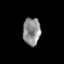
Tissue: prostate
Cell type: T cells
Senescence score: 0.2834
Nuclear area (px): 475
Mean DAPI intensity: 140.861